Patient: sex F, age 26
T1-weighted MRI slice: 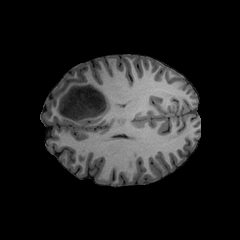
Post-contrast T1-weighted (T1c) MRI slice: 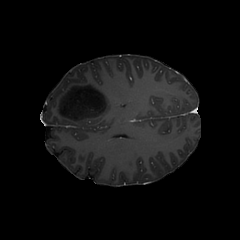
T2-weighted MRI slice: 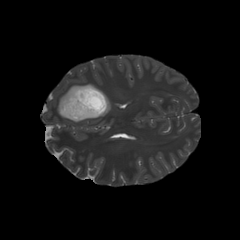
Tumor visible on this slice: yes
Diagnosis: Astrocytoma, IDH-mutant
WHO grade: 3